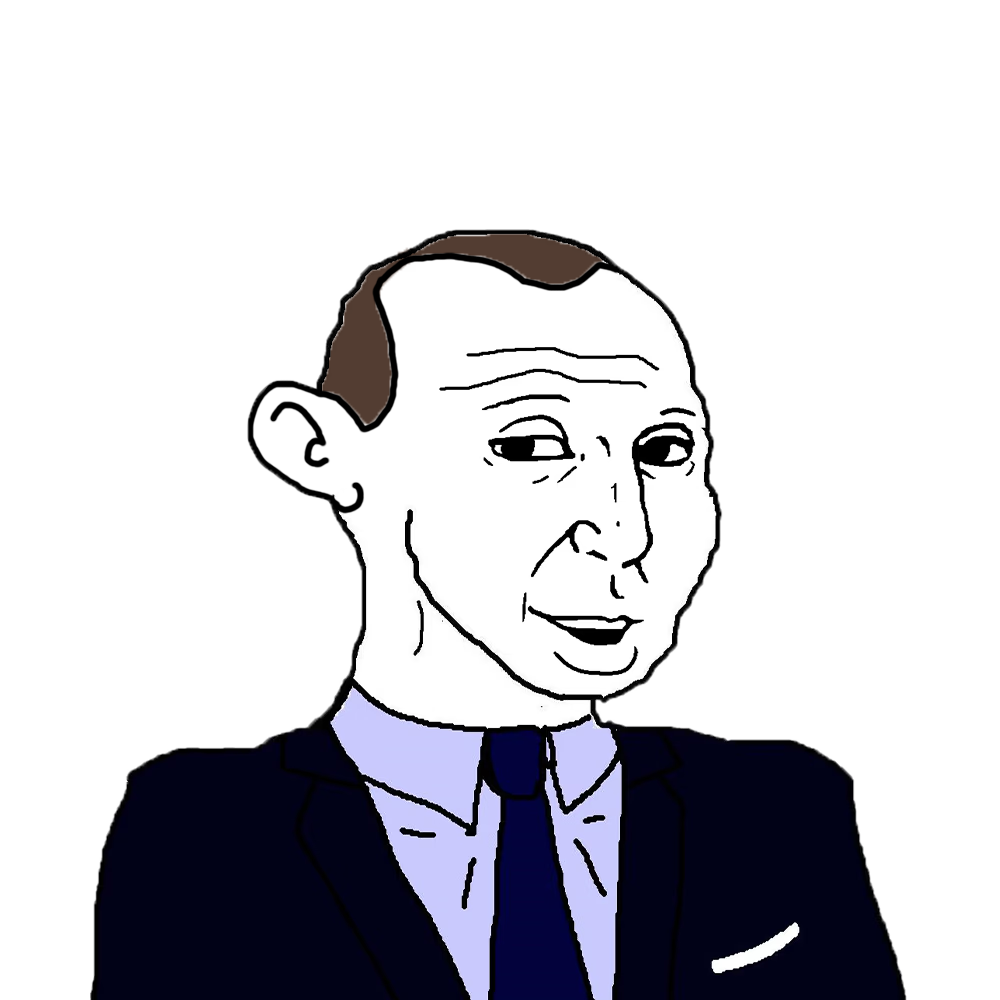
Label: 5_Groomer